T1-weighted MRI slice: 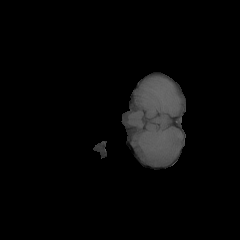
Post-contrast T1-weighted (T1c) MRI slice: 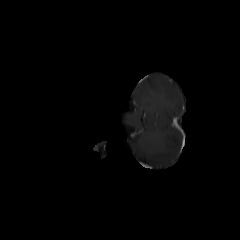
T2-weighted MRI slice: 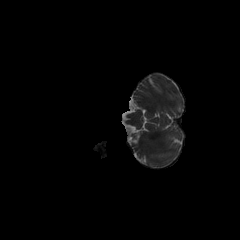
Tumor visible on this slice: no